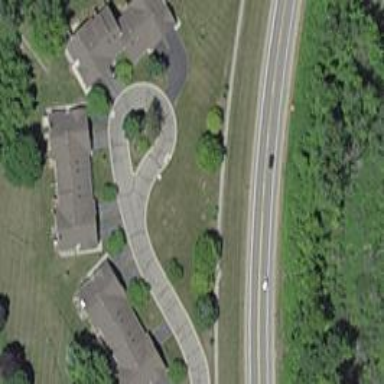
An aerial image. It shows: Turning loop on the road.